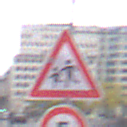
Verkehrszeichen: KinderRechts
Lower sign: Geschwindigkeit5
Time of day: MorningAfternoon
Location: Outdoor (Urban)
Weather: Overcast
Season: NotSpecified
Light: Natural